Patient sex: M
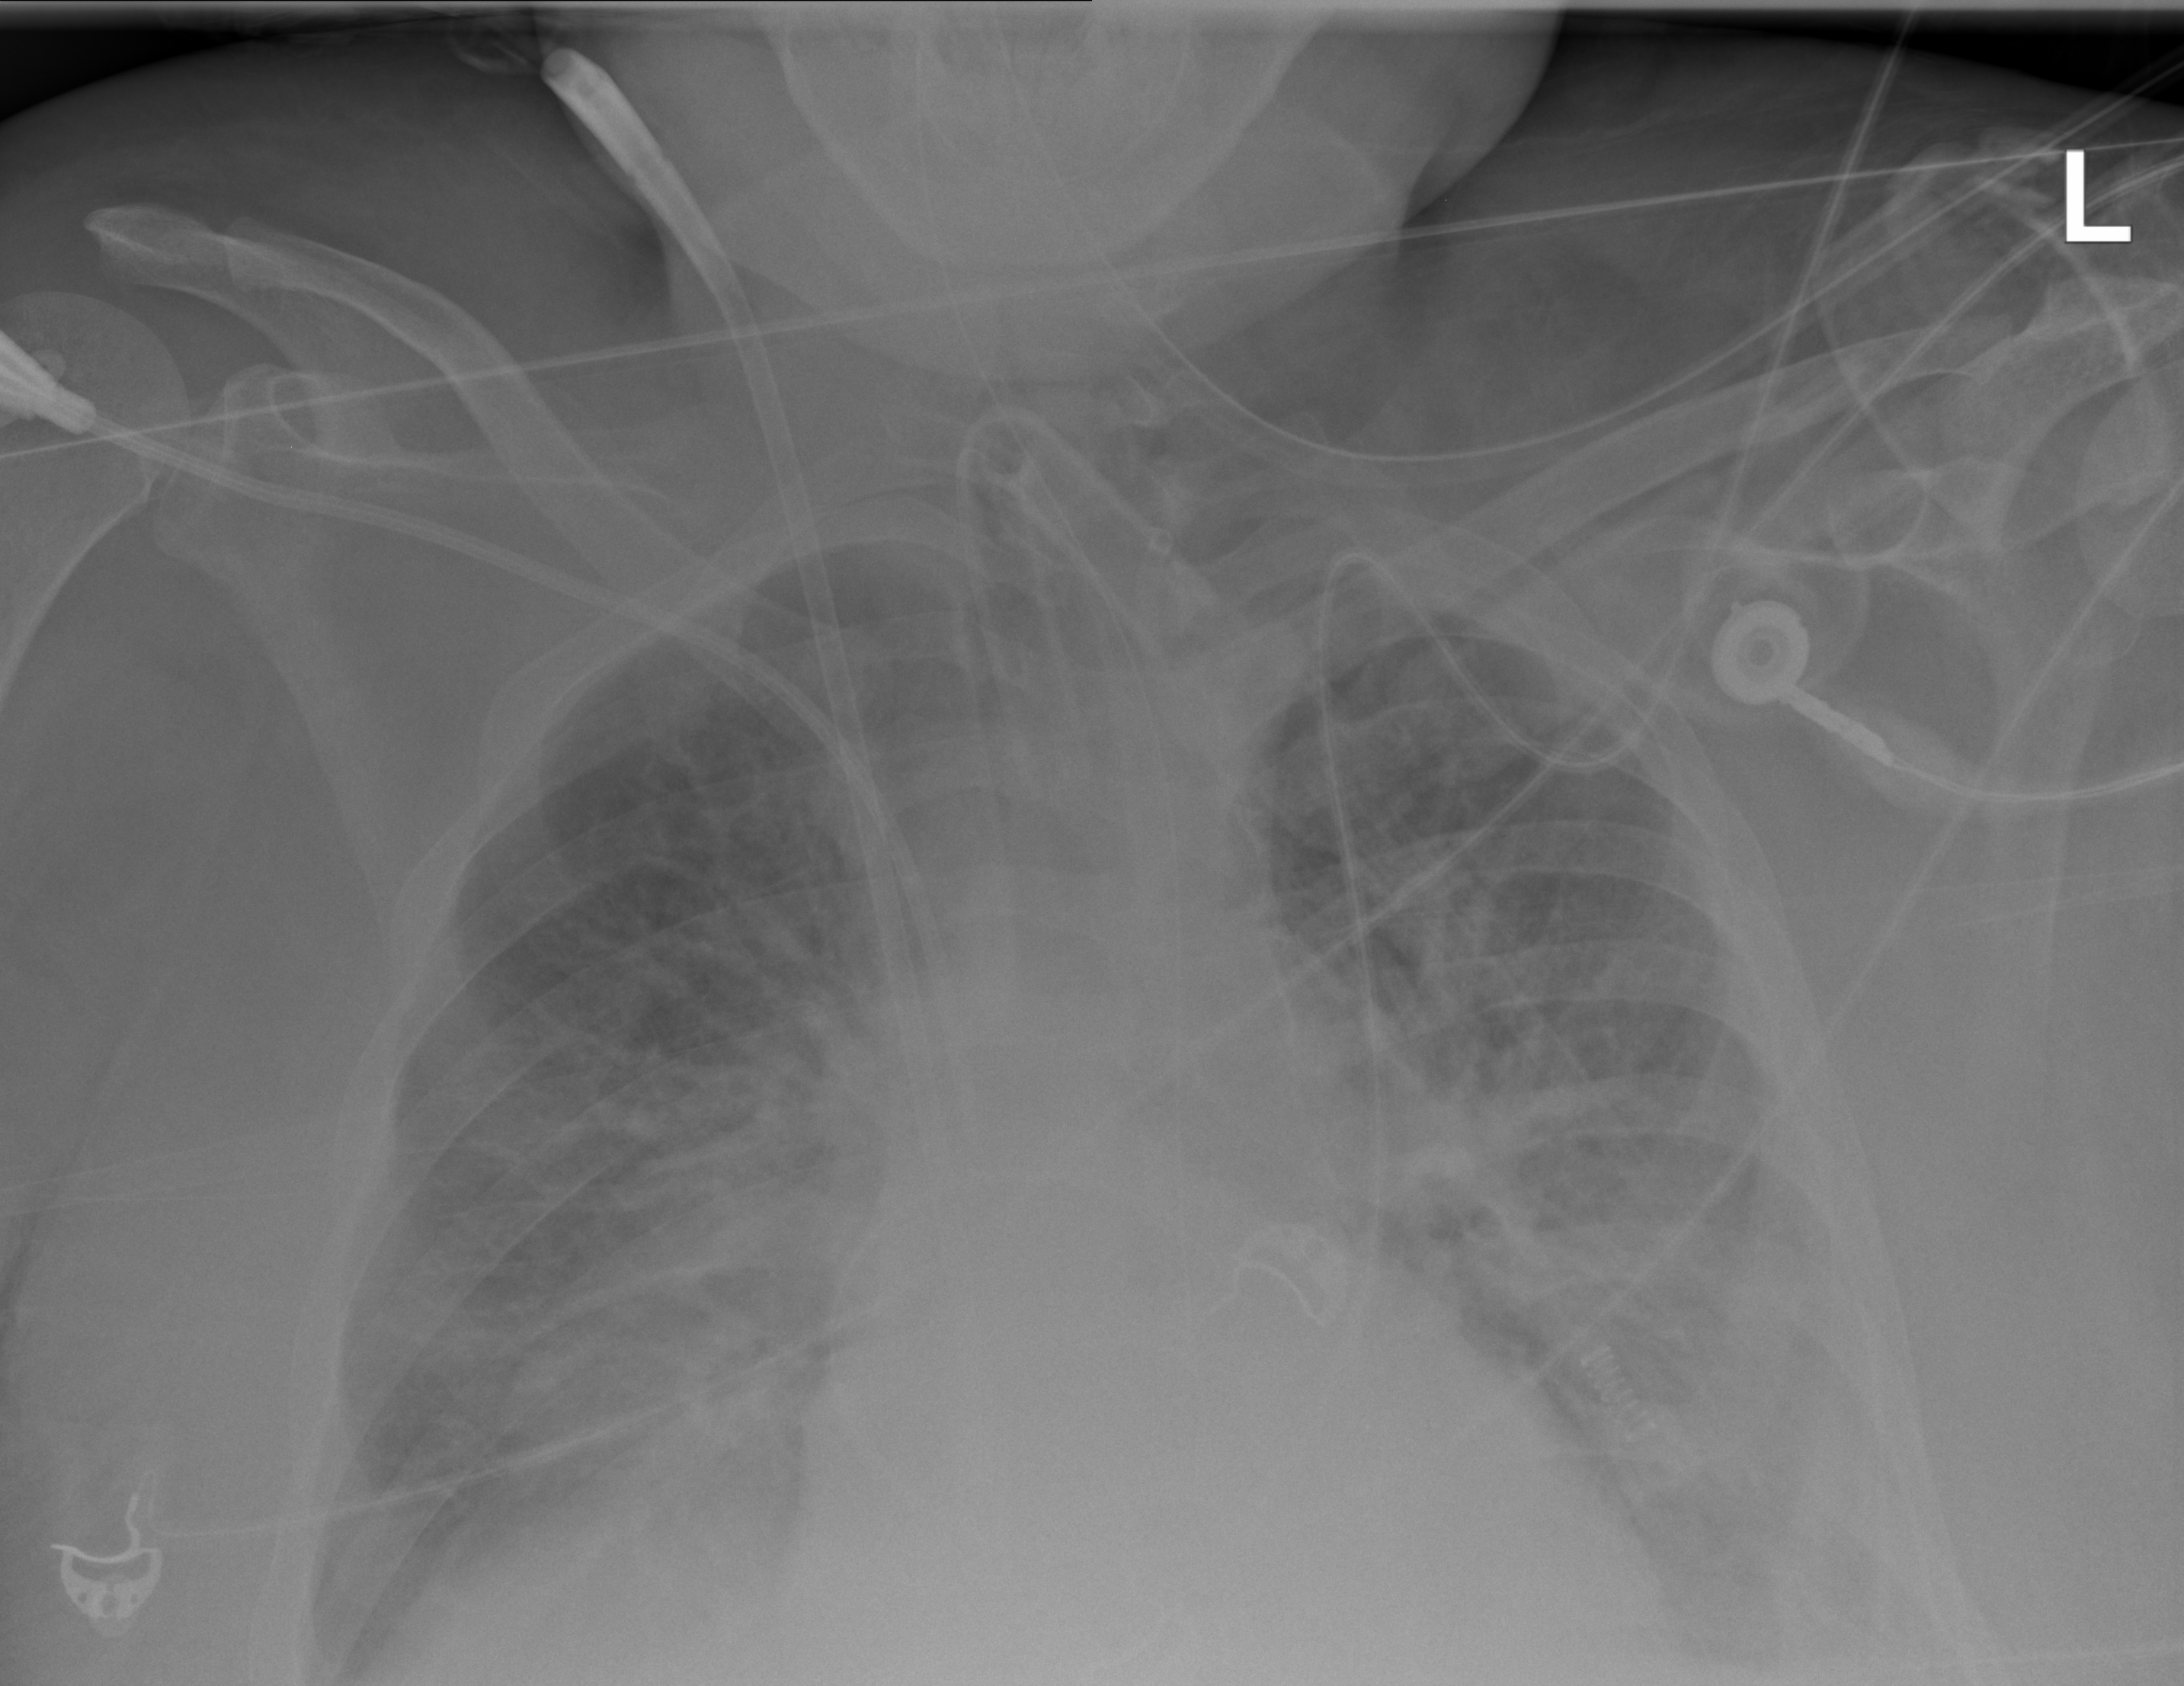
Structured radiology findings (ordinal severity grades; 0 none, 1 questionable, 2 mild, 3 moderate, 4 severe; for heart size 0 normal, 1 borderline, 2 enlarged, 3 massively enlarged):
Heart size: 1
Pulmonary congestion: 3
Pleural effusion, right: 2
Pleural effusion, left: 3
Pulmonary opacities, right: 2
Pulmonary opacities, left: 2
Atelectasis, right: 2
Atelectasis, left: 2